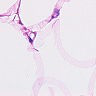
Metastatic tissue present: no